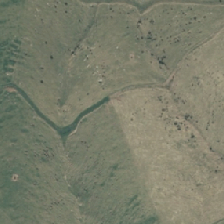
Land cover: grose_broom